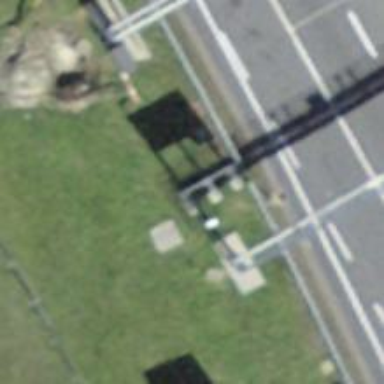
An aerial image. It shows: Toll enforcement gantry.